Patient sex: M
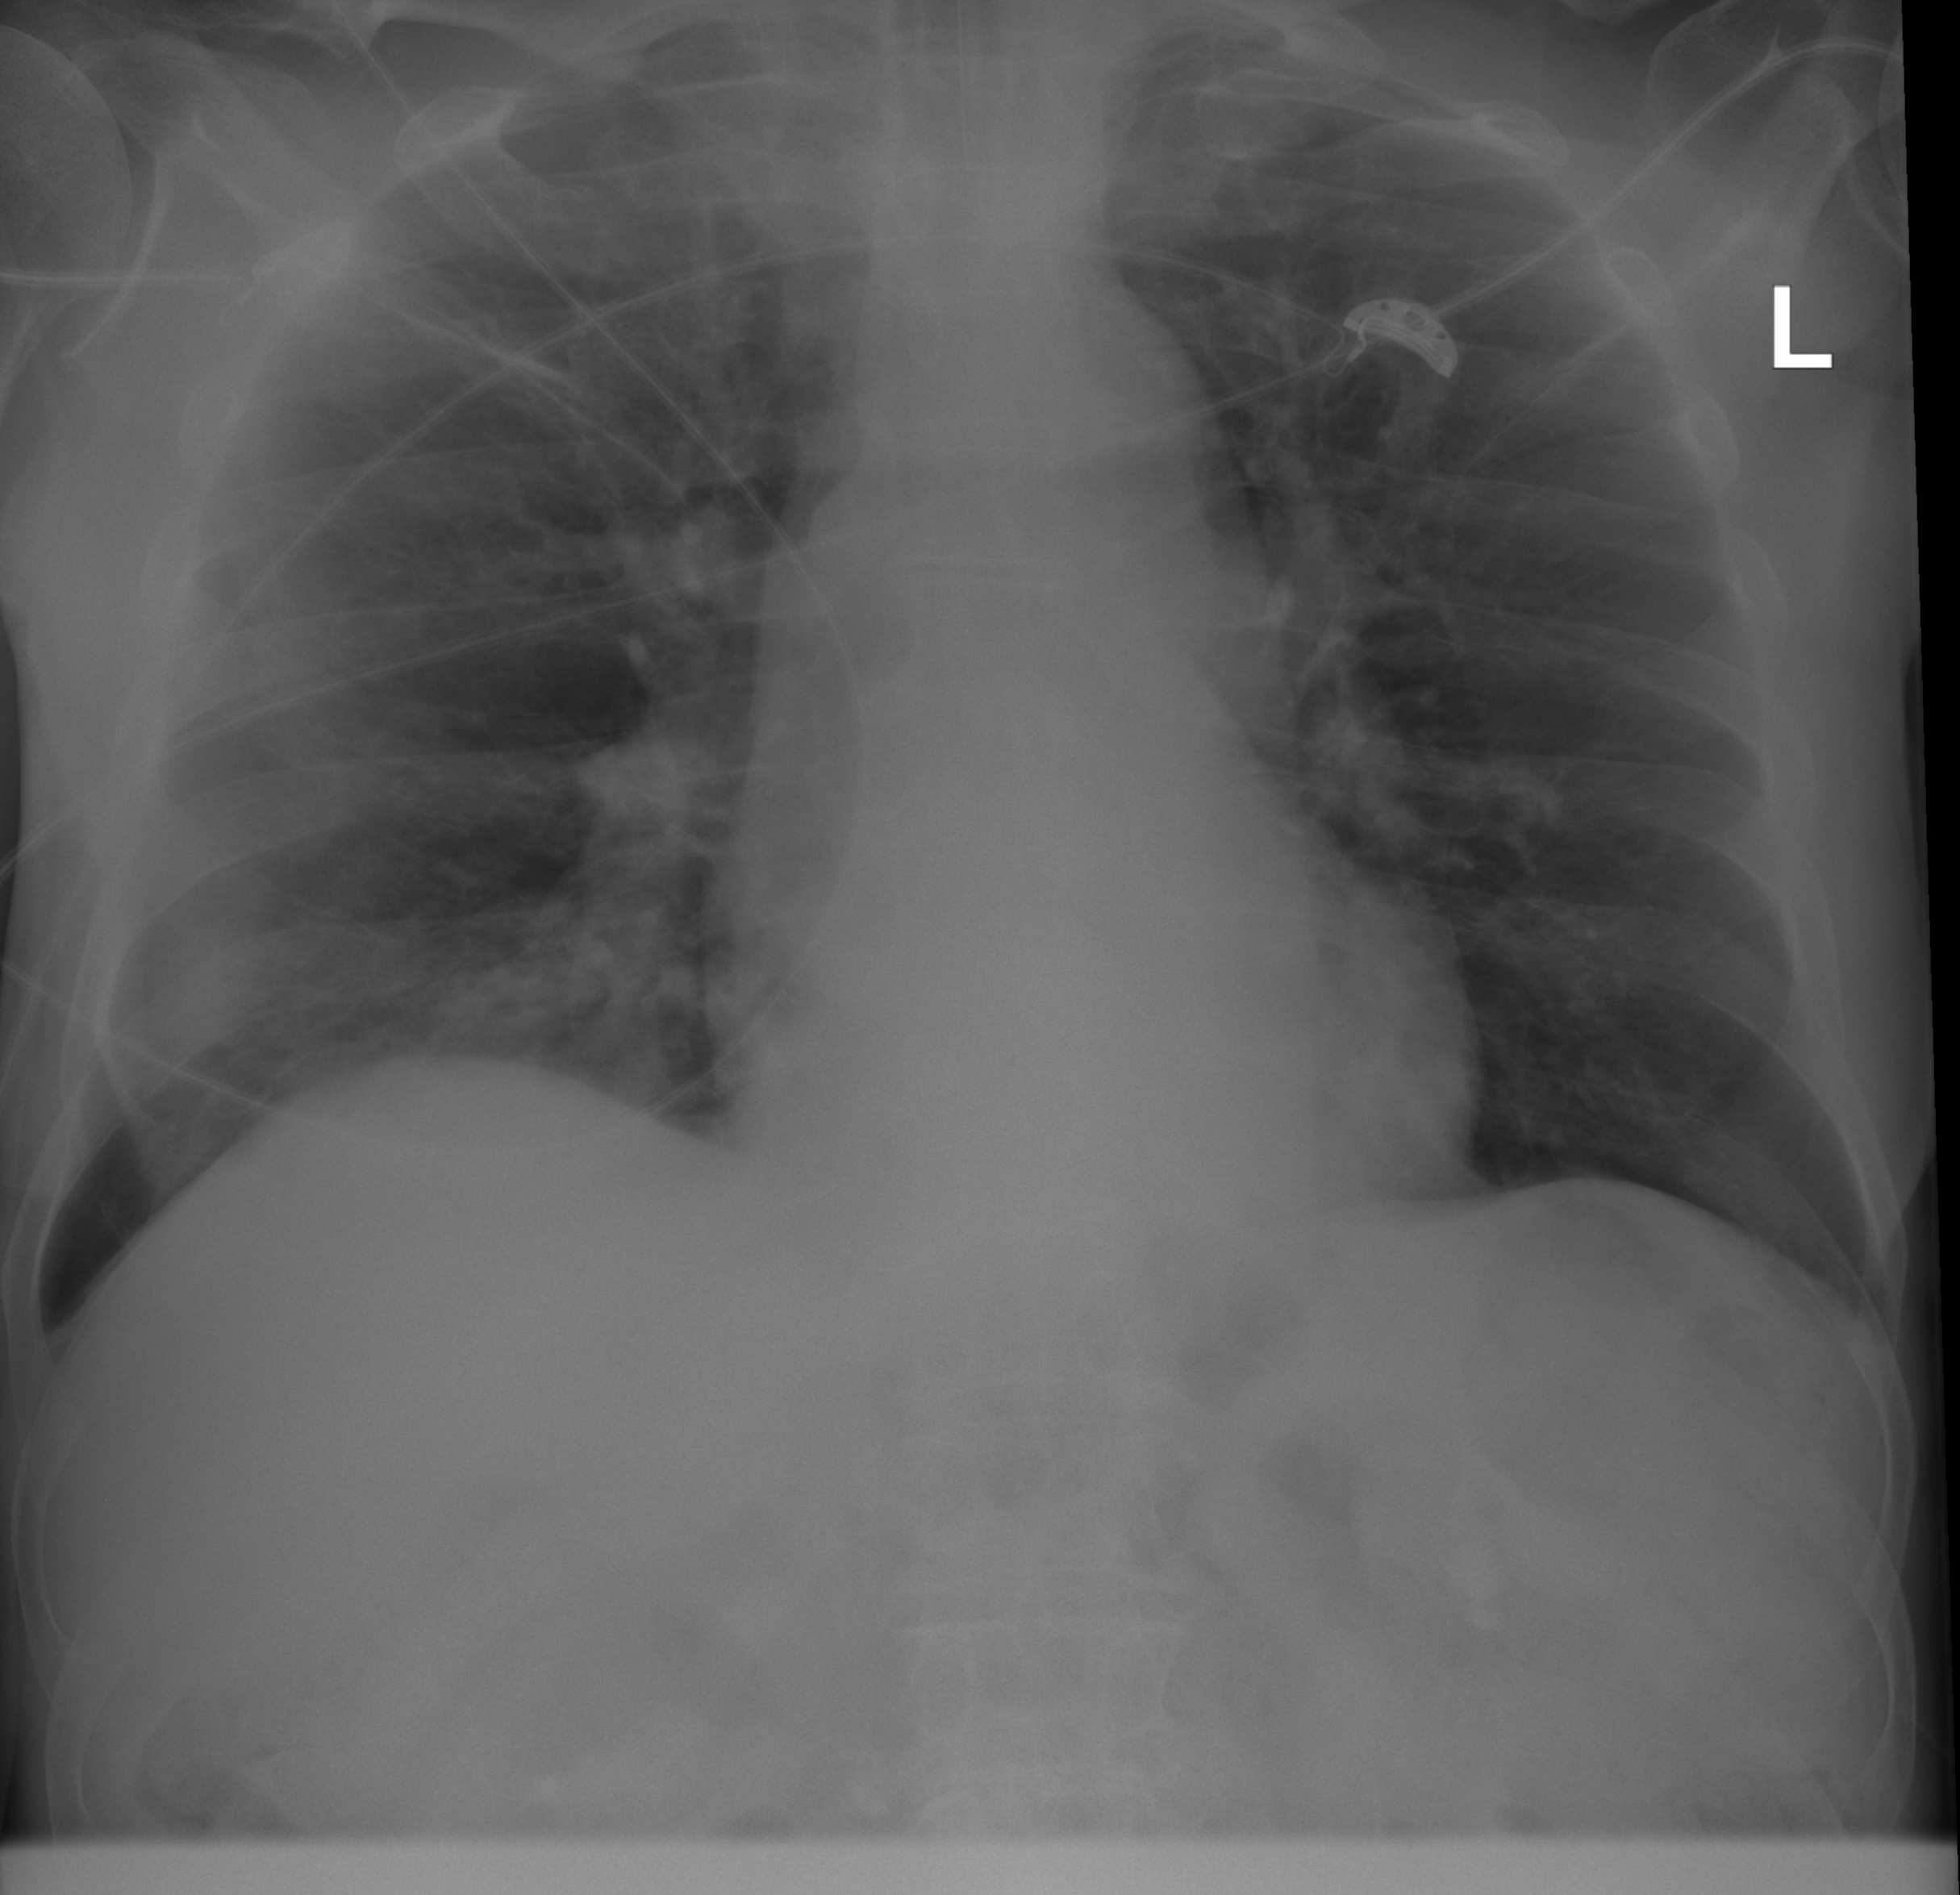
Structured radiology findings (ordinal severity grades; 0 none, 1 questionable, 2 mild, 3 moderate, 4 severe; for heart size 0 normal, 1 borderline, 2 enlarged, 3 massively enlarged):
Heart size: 0
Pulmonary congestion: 1
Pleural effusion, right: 0
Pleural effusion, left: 0
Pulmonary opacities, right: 0
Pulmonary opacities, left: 0
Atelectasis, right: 2
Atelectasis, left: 0